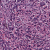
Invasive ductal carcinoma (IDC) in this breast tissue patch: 1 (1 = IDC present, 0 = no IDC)